Question: I am interested in creating the following effect: a gradient (dark grey) overlay with icons over the Android Video Player on the phone. How could I achieve this? Also, how can I make this overlay/gradient fade away after a certain amount of idle time? Thank you.

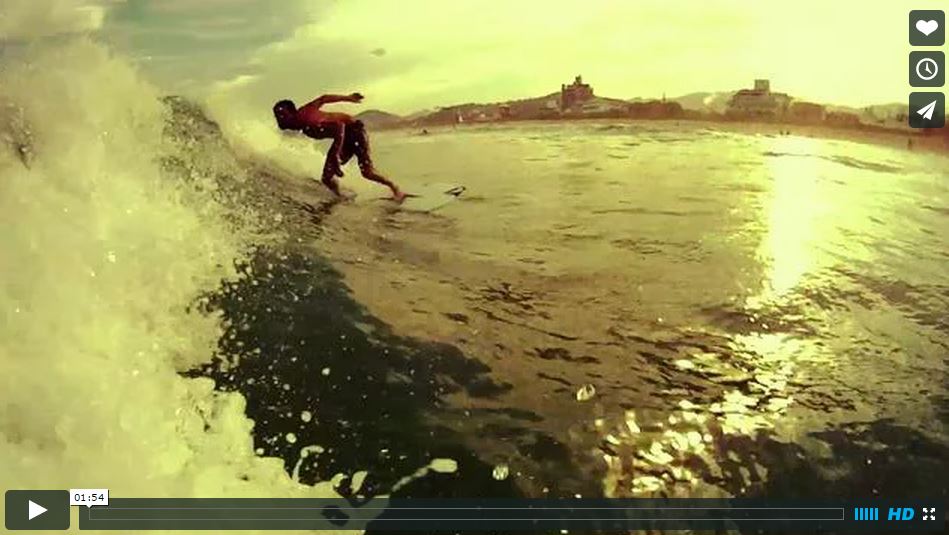
Answer: Sure. Here's the XML snippet for the overlay
'''
.
.
.
</RelativeLayout>
</ScrollView>
<View
android:id="@+id/overlay"
android:layout_width="match_parent"
android:layout_height="match_parent"
android:background="@color/loading_overlay"
android:visibility="gone" />
</LinearLayout>
'''
I put the 'overlay' at the end of the entire layout so it is on top. I set it initially to "gone" so it doesn't show up. Then in my Java,
'''
overlay = (View) v.findViewById(R.id.overlay);
overlay.setVisibility(View.GONE);
'''
If your layout the view resides in, in my case a LinearLayout, has "animateLayoutChanges' set to true, then the default animation when I set the overlay to gone is to simply fade away. Very easy peasy